Field crop: maize
Growth stage: 2
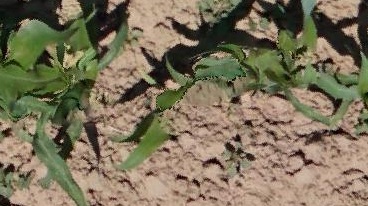
Species: maize